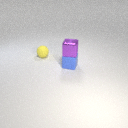
small yellow rubber sphere to the left of small blue rubber cube